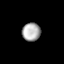
Tissue: skin
Cell type: Epithelial cells
Senescence score: 0.2596
Nuclear area (px): 326
Mean DAPI intensity: 172.187